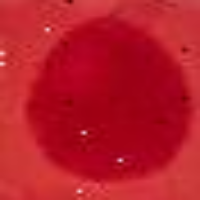
Label: prophase